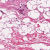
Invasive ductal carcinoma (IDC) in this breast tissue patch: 0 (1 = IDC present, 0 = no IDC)